Chest X-ray. View position: AP
Patient age: 42
Patient sex: F
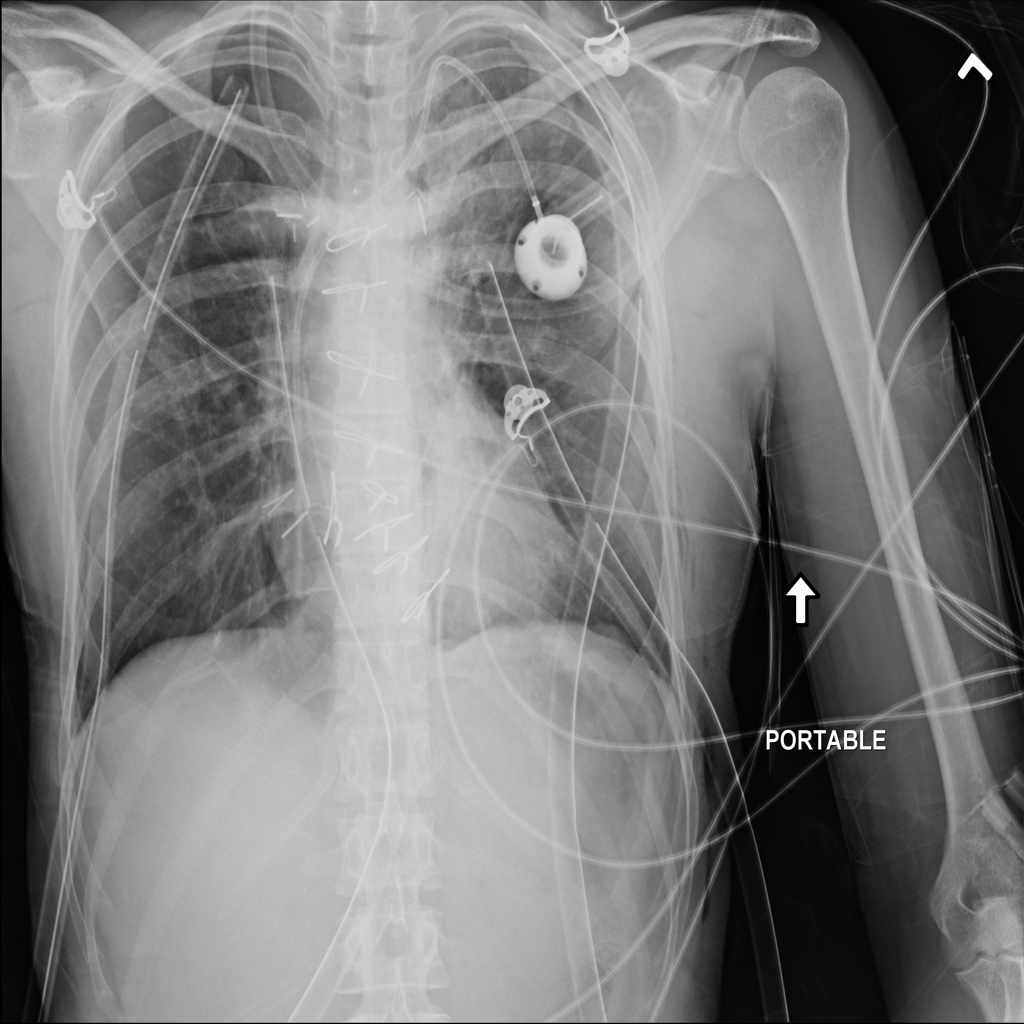
Finding: Pneumothorax